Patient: sex M, age 74
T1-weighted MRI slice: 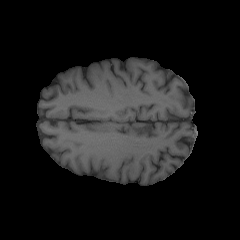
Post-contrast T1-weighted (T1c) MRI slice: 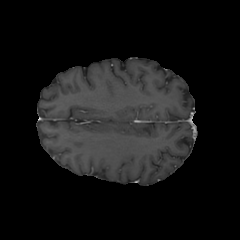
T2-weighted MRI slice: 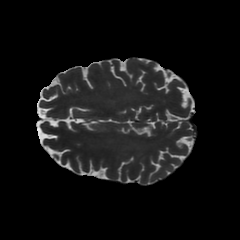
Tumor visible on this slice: no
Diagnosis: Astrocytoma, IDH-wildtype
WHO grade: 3